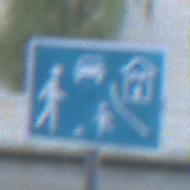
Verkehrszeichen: BeginnVerkehrsberuhigterBereich
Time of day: SunriseSunset
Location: Outdoor (Urban)
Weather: Clear
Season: NotSpecified
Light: Natural